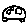
Label: car